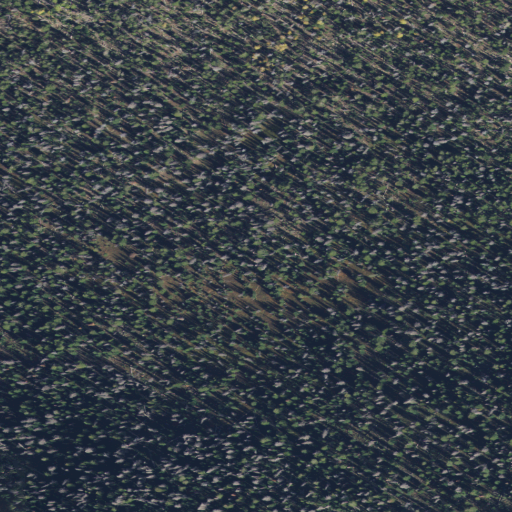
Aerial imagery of depression(s) in Utah named Slader Basin containing only evergreen forest